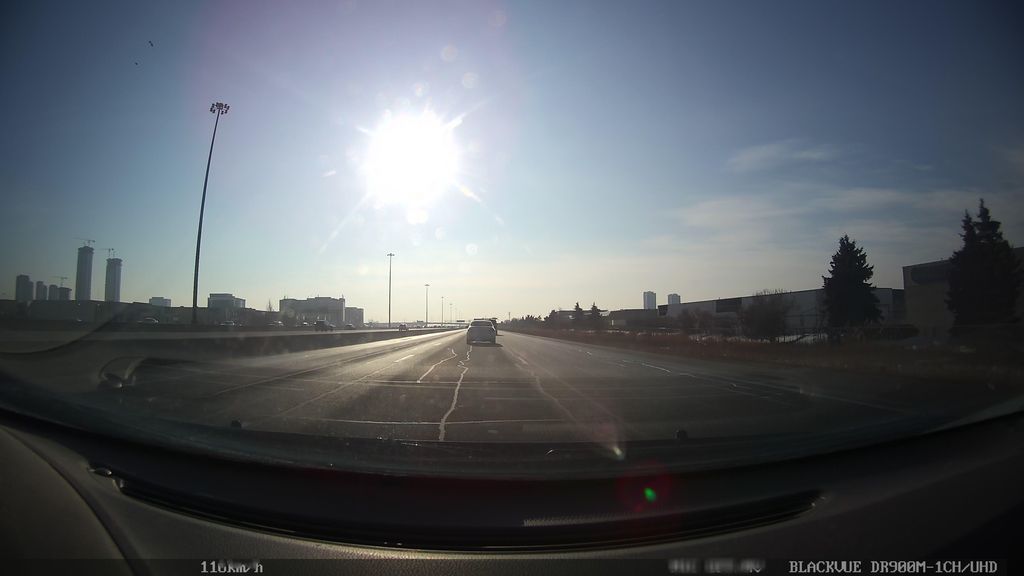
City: toronto